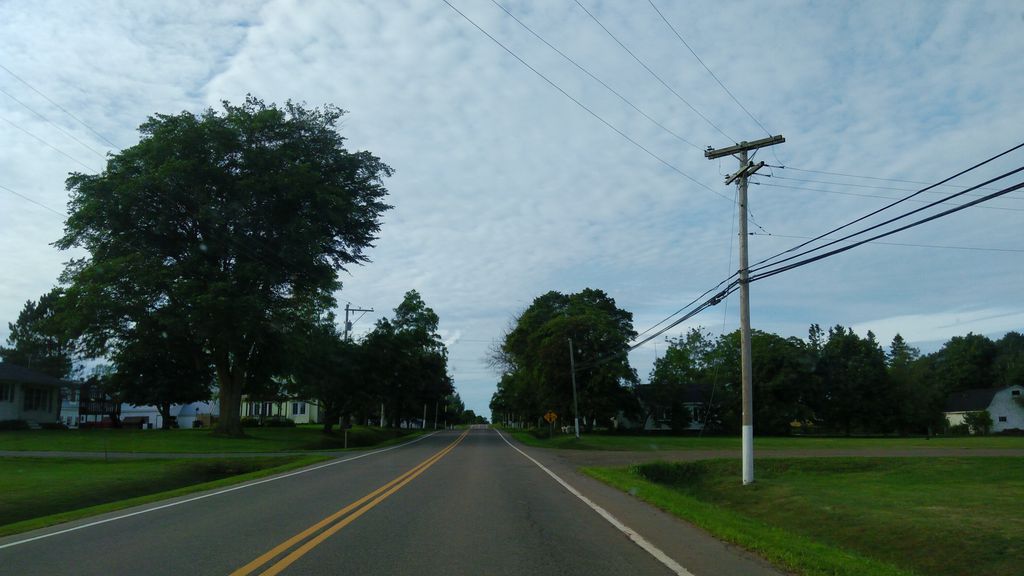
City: charlottetown